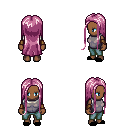
a pixel art fantasy rpg character, female body template, human, dark skin, steel chest armor, teal pants, pink extra-long hairstyle, leather bracers, black slippers, four views (front, back, left, right), 2x2 character sprite sheet, small pixel art, hard edges, no anti-aliasing